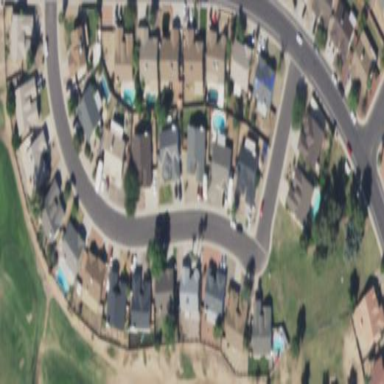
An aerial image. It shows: This residential area consists of single-family homes.